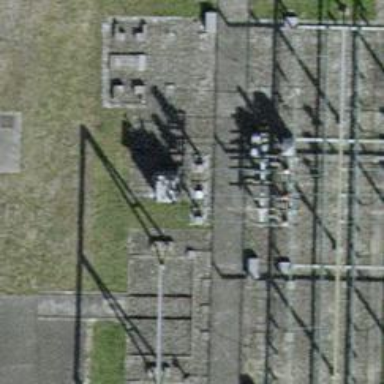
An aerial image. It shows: Insulator used in power equipment.